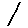
Label: line